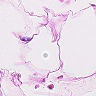
Metastatic tissue present: no